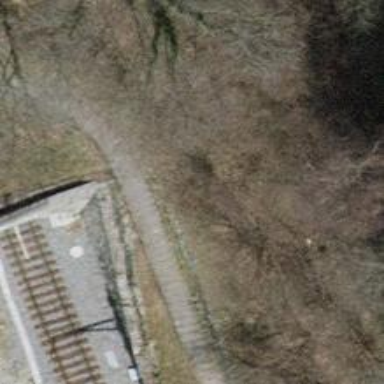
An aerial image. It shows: Road with steps.